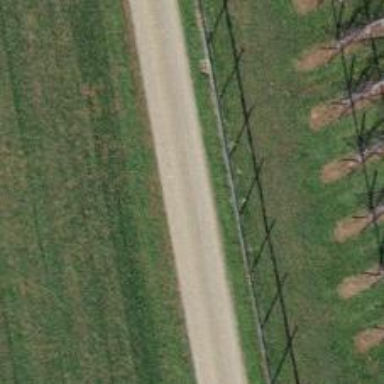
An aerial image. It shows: Unclassified road with gravel surface and grade 2 tracktype.